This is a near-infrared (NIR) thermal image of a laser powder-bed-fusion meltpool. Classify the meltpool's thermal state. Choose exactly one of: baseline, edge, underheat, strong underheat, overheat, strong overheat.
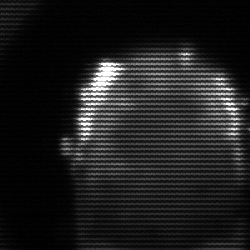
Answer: baseline